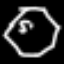
Label: octagon